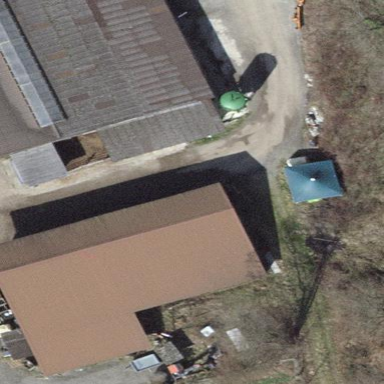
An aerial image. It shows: Farm auxiliary building.